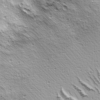
Label: not_dusty